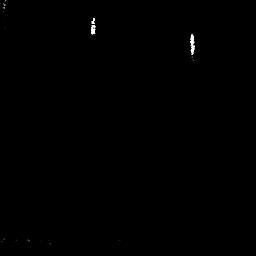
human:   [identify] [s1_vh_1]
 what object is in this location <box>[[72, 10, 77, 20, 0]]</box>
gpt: <ref>1 small ship at the top right</ref>